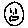
Label: smiley face